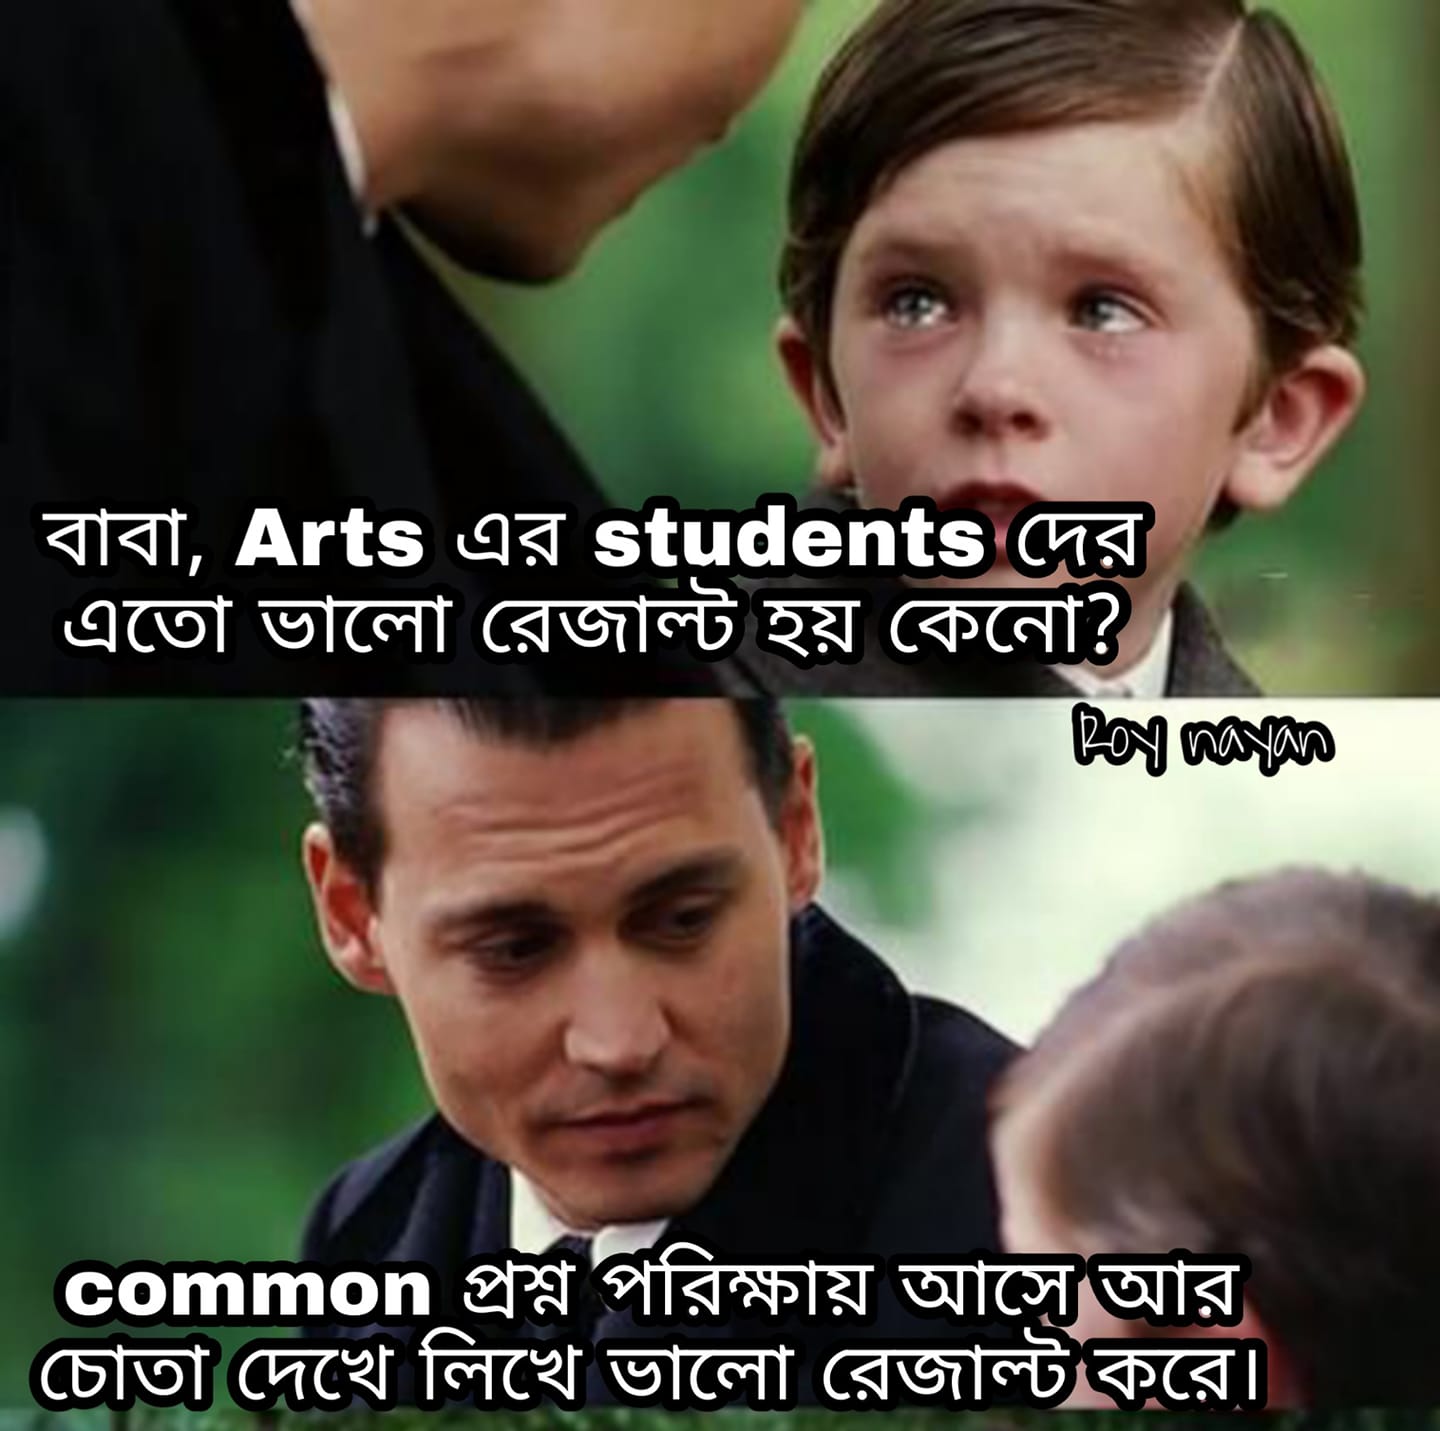
Caption: বাবা, Arts এর students দের এতো ভালো রেজাল্ট হয় কেনো ?         common প্রশ্ন পরিক্ষায় আসে আর চোতা দেখে লিখে ভালো রেজাল্ট করে ।
Label: hate